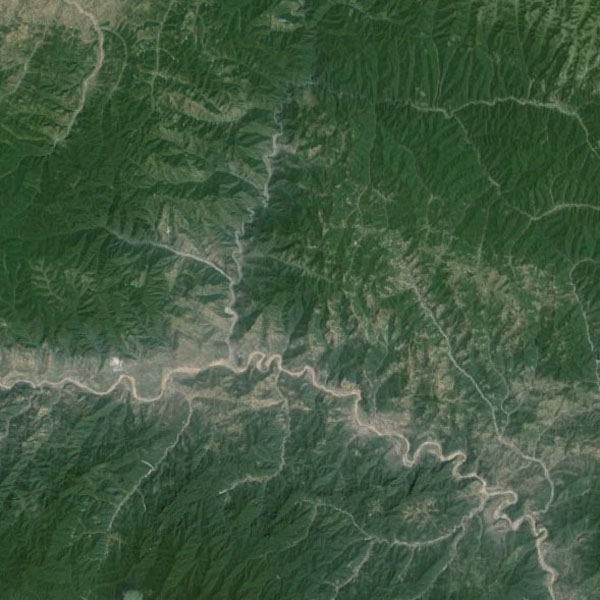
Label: Mountain